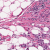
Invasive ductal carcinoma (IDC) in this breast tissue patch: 0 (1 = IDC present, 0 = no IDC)